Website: macys
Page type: cross-sells
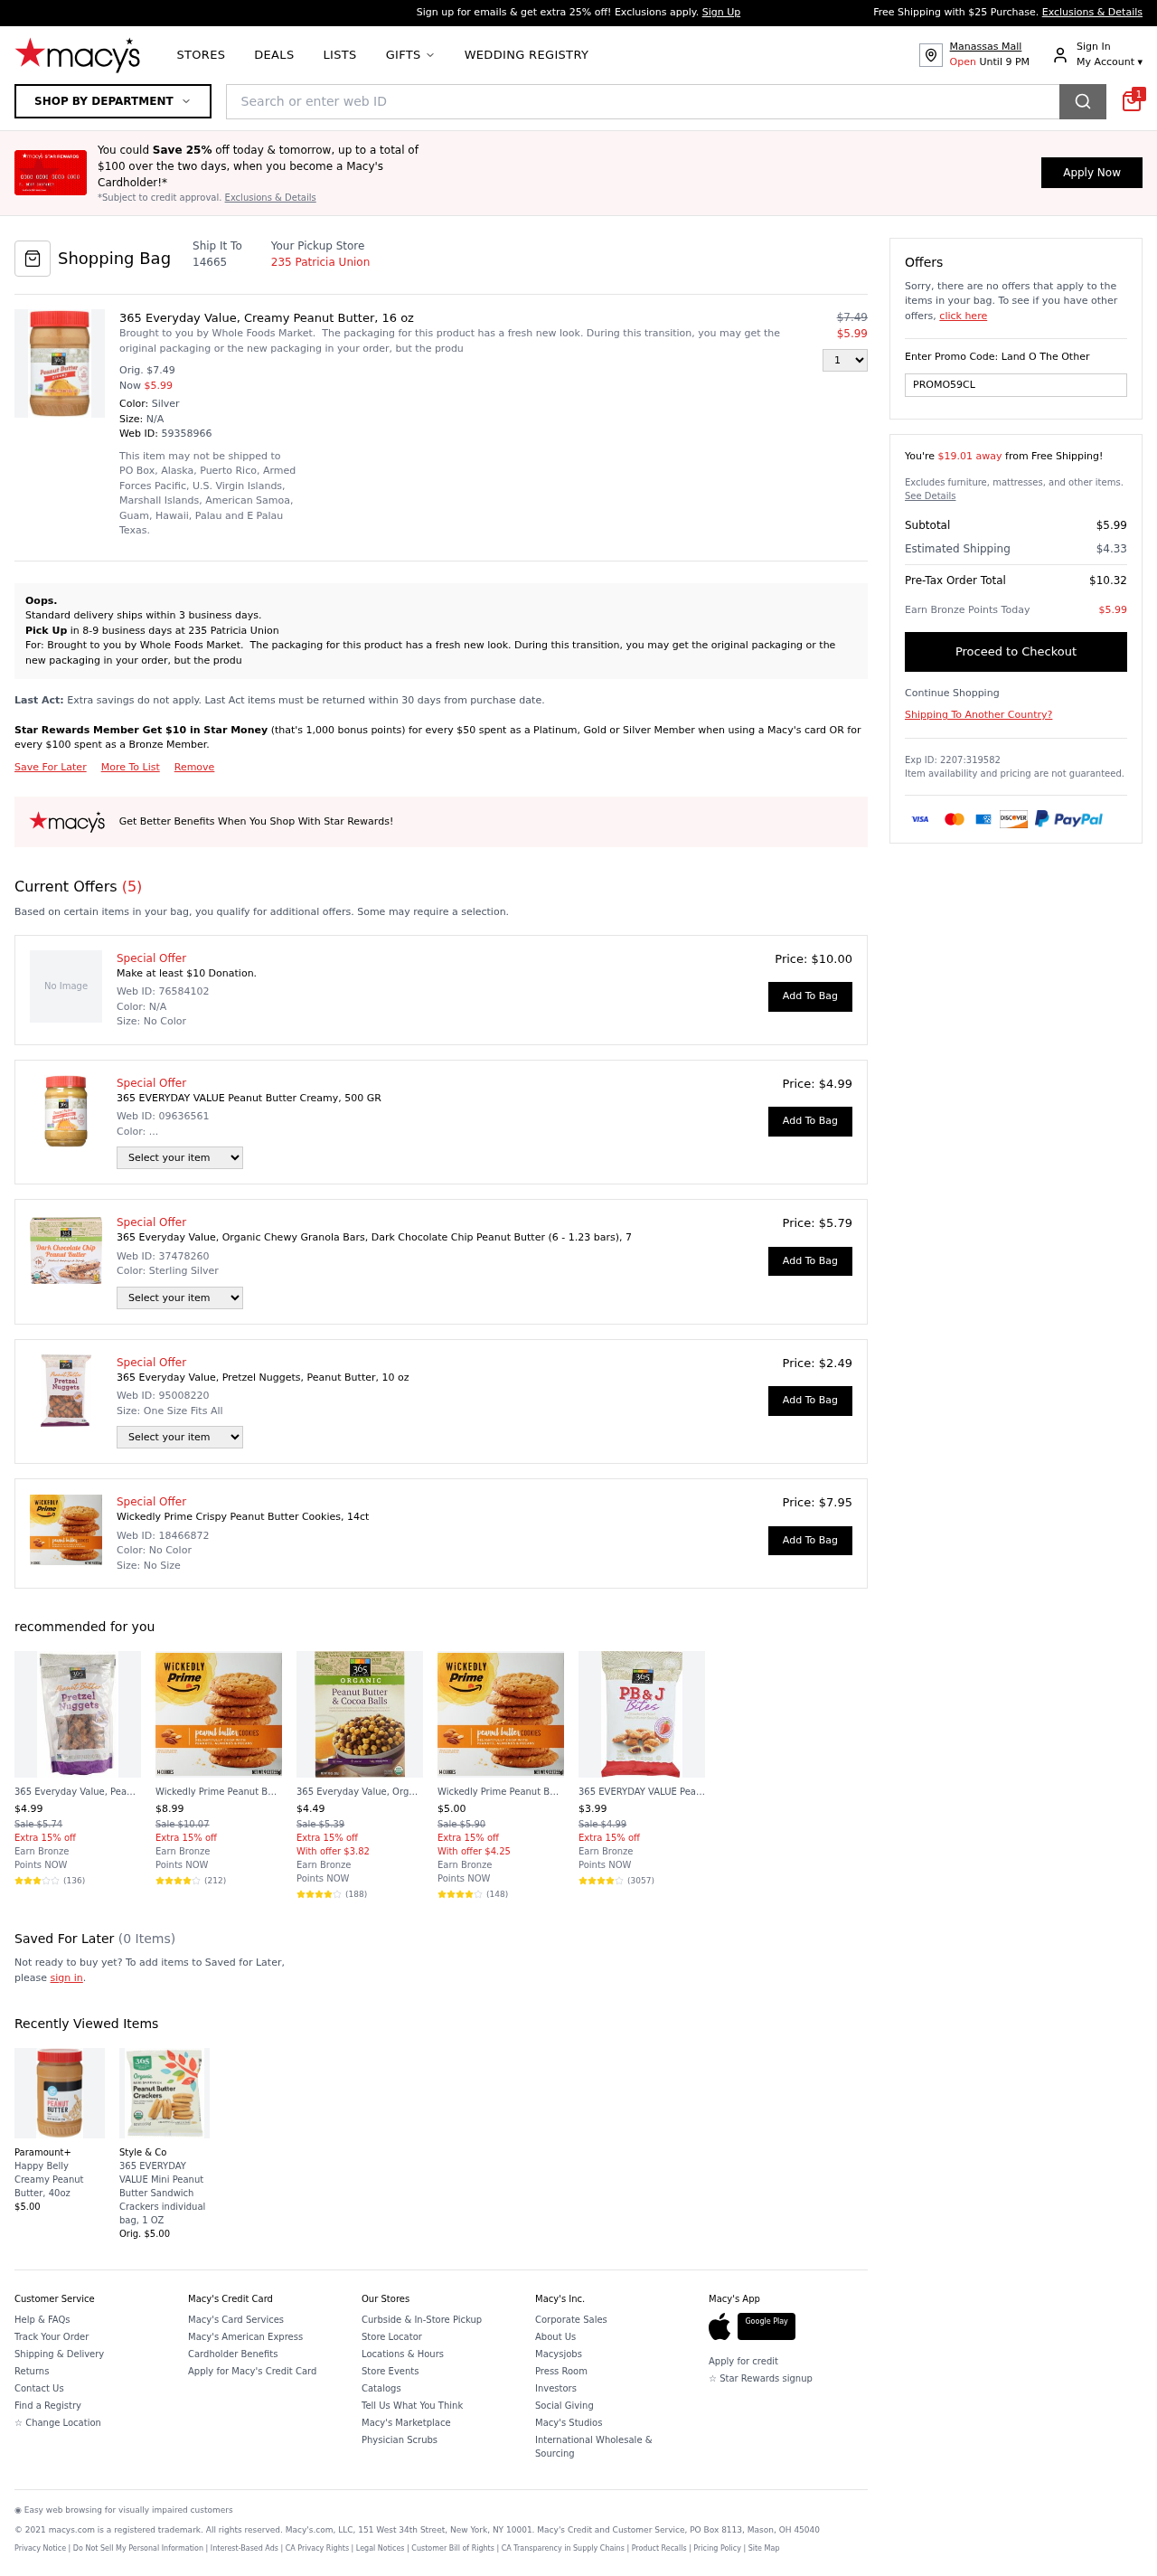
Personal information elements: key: PII_LOCATION1_STREET
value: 235 Patricia Union
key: PII_POSTCODE
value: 14665
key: PII_PROMO_CODE
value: PROMO59CL
Product elements: key: PRODUCT10_NAME
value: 365 EVERYDAY VALUE Peanut Butter Jelly Bites, 5 OZ
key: PRODUCT10_NUM_RATINGS
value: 3057
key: PRODUCT10_PRICE
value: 3.99
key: PRODUCT10_RATING
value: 4
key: PRODUCT11_NAME
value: Happy Belly Creamy Peanut Butter, 40oz
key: PRODUCT11_PRICE
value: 5
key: PRODUCT12_NAME
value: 365 EVERYDAY VALUE Mini Peanut Butter Sandwich Crackers individual bag, 1 OZ
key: PRODUCT12_PRICE
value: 5
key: PRODUCT1_DESC
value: Brought to you by Whole Foods Market.  The packaging for this product has a fresh new look. During this transition, you may get the original packaging or the new packaging in your order, but the produ
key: PRODUCT1_NAME
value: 365 Everyday Value, Creamy Peanut Butter, 16 oz
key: PRODUCT1_PRICE
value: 5.99
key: PRODUCT1_QUANTITY
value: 1
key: PRODUCT2_NAME
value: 365 EVERYDAY VALUE Peanut Butter Creamy, 500 GR
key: PRODUCT2_PRICE
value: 4.99
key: PRODUCT3_NAME
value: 365 Everyday Value, Organic Chewy Granola Bars, Dark Chocolate Chip Peanut Butter (6 - 1.23 bars), 7
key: PRODUCT3_PRICE
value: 5.79
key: PRODUCT4_NAME
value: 365 Everyday Value, Pretzel Nuggets, Peanut Butter, 10 oz
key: PRODUCT4_PRICE
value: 2.49
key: PRODUCT5_NAME
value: Wickedly Prime Crispy Peanut Butter Cookies, 14ct
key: PRODUCT5_PRICE
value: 7.95
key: PRODUCT6_NAME
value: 365 Everyday Value, Peanut Butter Pretzel Nuggets, 18 oz
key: PRODUCT6_NUM_RATINGS
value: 136
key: PRODUCT6_PRICE
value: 4.99
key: PRODUCT6_RATING
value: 3.3
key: PRODUCT7_NAME
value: Wickedly Prime Peanut Butter Cookies, Crispy, 14ct
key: PRODUCT7_NUM_RATINGS
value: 212
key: PRODUCT7_PRICE
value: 8.99
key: PRODUCT7_RATING
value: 4.2
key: PRODUCT8_NAME
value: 365 Everyday Value, Organic Peanut Butter and Cocoa Balls, 10 oz
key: PRODUCT8_NUM_RATINGS
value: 188
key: PRODUCT8_PRICE
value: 4.49
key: PRODUCT8_RATING
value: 4.2
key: PRODUCT9_NAME
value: Wickedly Prime Peanut Butter Cookies, Crispy, 14ct
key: PRODUCT9_NUM_RATINGS
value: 148
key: PRODUCT9_PRICE
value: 5
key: PRODUCT9_RATING
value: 4.7
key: PRODUCT1_ORIGINAL_PRICE
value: $7.49
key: PRODUCT6_ORIGINAL_PRICE
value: Sale $5.74
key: PRODUCT7_ORIGINAL_PRICE
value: Sale $10.07
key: PRODUCT8_ORIGINAL_PRICE
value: Sale $5.39
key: PRODUCT9_ORIGINAL_PRICE
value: Sale $5.90
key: PRODUCT10_ORIGINAL_PRICE
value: Sale $4.99
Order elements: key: ORDER_ID
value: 59358966
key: ORDER_NUM_OFFERS
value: (5)
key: ORDER_FREE_SHIPPING_THRESHOLD
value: $19.01 away
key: ORDER_SUBTOTAL
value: $5.99
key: ORDER_SHIPPING_COST
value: $4.33
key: ORDER_TOTAL
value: $10.32
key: ORDER_POINTS_EARNED
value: $5.99
Search elements: key: HEADER_SEARCH
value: Search or enter web ID
Other elements: key: SAVED_NUM_ITEMS
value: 0